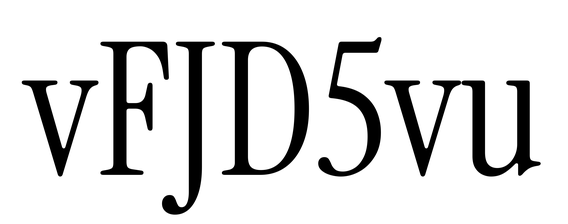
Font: InstrumentSerif-Regular